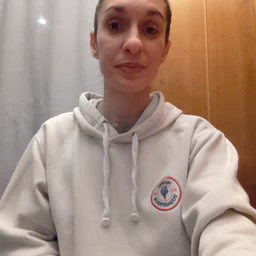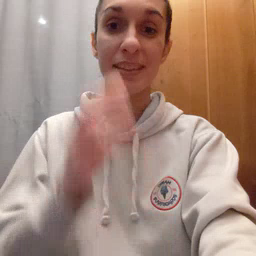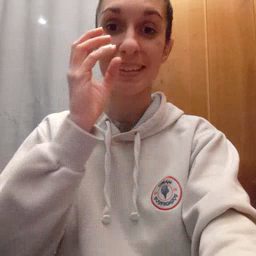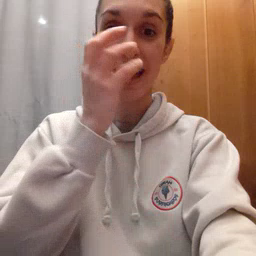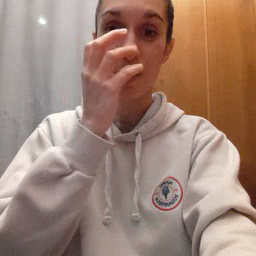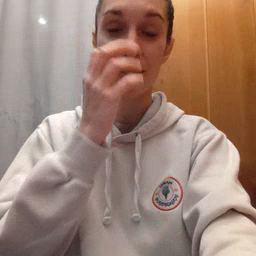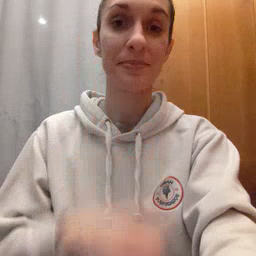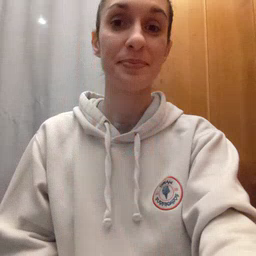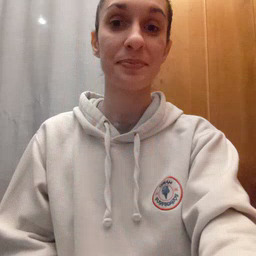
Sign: clown